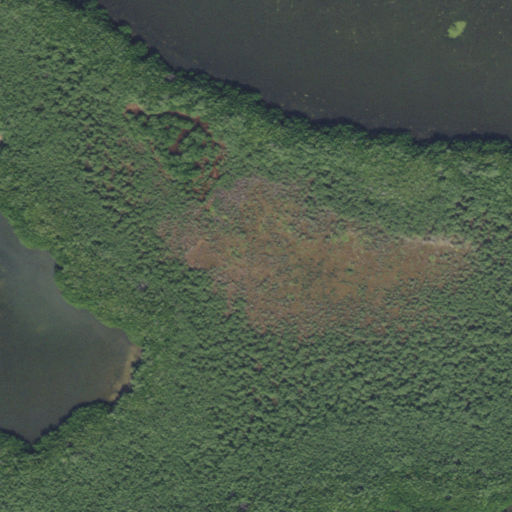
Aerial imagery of island in Florida named Cove Key containing woody wetlands, herbaceous wetlands, and open water